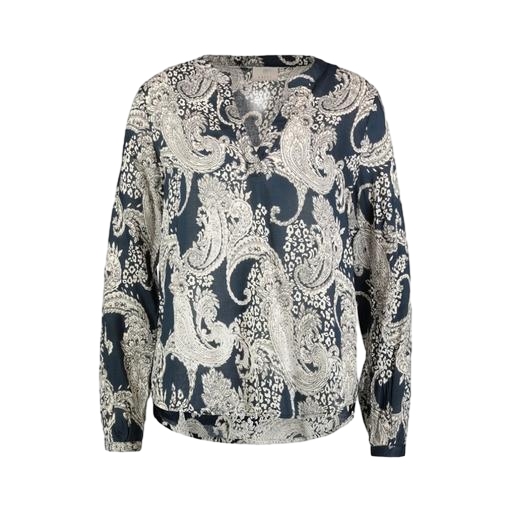
blue printed v-neck top only macy, grey and white printed shirt, blue printed zip-pocket top only macy, white background